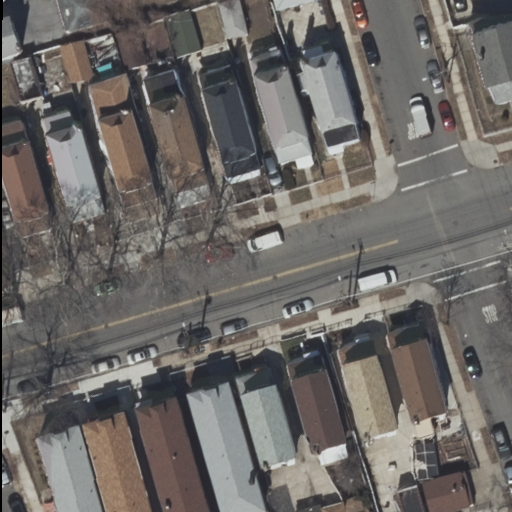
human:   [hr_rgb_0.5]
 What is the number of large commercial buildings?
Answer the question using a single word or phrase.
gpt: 0

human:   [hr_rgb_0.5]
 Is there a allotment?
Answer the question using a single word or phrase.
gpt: no

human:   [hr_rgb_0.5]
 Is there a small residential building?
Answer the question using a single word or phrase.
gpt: yes

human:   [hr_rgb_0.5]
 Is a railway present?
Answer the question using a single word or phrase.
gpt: no

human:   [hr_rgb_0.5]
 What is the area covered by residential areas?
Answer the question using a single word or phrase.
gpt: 0m2

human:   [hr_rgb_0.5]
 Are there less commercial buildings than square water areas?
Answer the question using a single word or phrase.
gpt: no

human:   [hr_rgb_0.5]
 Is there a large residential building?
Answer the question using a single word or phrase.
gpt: no

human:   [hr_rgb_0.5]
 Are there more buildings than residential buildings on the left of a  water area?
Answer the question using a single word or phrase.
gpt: yes

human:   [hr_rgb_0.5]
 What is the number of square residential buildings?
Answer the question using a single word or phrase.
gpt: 0

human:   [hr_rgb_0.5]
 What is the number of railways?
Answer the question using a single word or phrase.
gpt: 0

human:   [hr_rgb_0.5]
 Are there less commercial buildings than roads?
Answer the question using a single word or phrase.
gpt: yes

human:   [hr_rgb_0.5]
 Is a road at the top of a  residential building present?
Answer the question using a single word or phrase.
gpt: yes

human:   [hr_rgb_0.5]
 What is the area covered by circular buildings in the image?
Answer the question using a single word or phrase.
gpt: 0m2

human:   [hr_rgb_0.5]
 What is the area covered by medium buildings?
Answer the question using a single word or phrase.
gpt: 1622m2

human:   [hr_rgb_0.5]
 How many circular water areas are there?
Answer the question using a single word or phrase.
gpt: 0

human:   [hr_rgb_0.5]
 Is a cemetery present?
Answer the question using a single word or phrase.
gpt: no

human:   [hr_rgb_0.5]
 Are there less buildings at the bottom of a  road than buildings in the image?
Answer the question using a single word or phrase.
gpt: yes

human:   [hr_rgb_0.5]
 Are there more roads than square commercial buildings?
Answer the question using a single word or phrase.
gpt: yes

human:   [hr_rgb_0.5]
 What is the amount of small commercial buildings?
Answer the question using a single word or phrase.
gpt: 0

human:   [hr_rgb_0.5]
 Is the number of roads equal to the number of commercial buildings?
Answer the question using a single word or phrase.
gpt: no

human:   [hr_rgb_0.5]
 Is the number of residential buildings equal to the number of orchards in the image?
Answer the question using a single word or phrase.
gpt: no

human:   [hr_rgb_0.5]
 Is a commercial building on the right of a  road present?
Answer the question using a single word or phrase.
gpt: no

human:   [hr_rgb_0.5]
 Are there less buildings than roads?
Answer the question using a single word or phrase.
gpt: no

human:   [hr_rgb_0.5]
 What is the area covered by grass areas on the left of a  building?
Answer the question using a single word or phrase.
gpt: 0m2

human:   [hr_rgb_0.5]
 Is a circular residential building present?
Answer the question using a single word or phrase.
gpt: no

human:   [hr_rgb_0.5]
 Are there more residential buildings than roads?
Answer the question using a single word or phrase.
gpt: yes

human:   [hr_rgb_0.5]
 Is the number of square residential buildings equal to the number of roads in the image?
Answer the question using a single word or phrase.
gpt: no

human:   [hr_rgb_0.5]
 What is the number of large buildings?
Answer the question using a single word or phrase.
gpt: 0

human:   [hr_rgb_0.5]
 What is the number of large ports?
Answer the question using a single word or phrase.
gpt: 0

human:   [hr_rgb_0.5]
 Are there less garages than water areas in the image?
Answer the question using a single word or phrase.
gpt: no

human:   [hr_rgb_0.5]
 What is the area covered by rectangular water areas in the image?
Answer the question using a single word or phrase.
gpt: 0m2

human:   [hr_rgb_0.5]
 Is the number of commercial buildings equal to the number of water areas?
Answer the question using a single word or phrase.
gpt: yes

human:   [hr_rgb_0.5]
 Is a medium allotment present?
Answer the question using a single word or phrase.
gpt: no

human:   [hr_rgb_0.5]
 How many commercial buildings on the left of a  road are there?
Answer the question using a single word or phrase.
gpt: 0

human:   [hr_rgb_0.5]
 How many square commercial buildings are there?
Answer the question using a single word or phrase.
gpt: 0

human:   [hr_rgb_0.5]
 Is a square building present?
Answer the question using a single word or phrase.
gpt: no